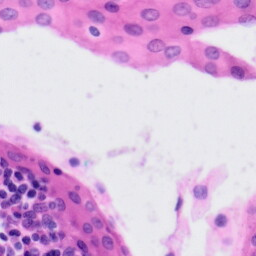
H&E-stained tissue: Tonsil